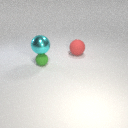
small green rubber sphere below large cyan metal sphere